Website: macys
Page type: cart
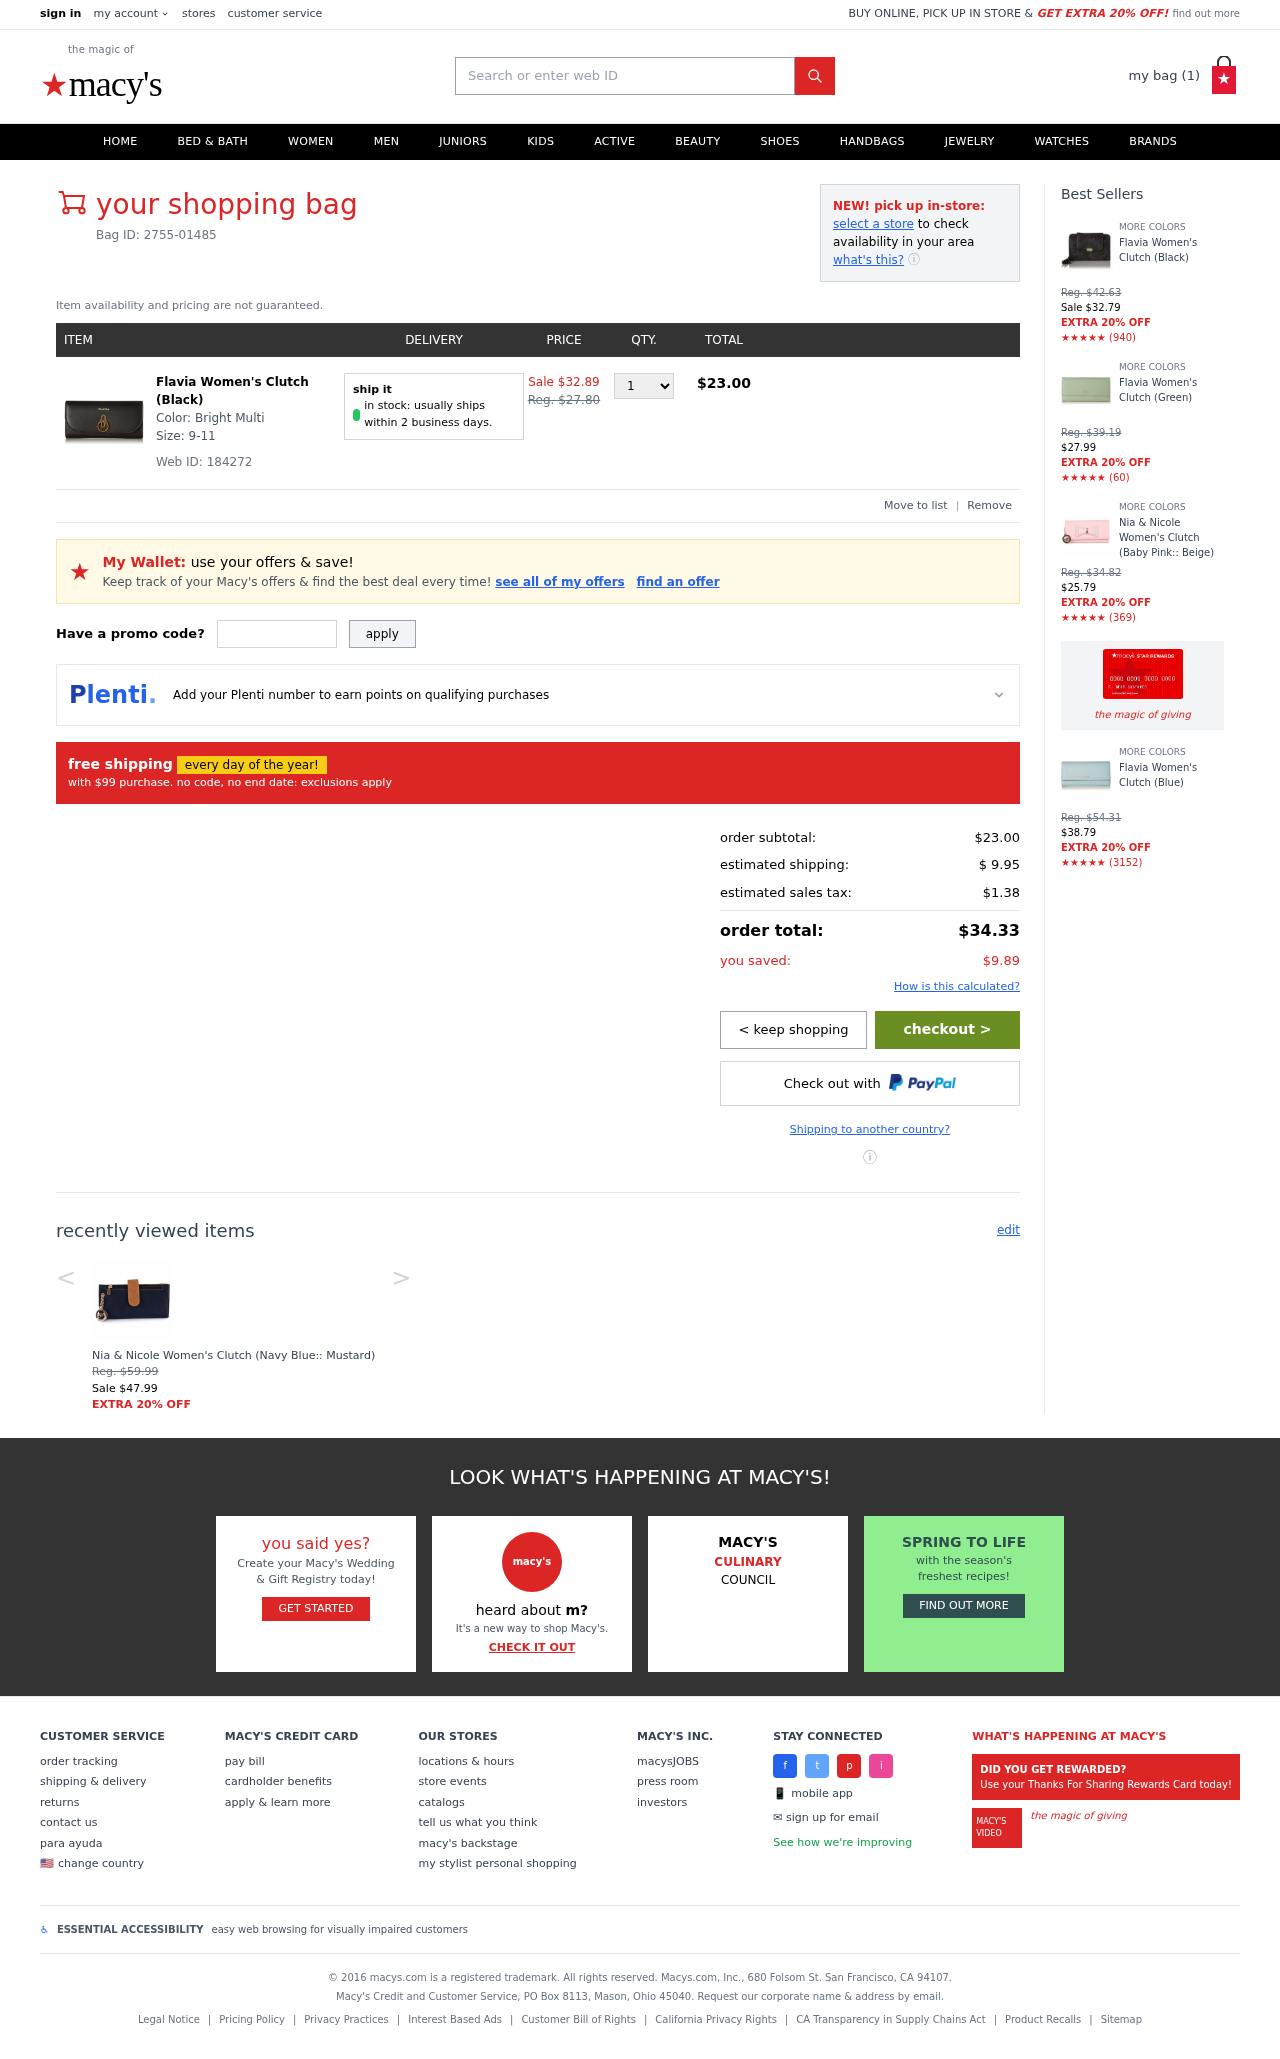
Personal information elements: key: PII_PROMO_CODE
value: HOLIDAY01
Product elements: key: PRODUCT1_NAME
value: Flavia Women's Clutch (Black)
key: PRODUCT1_PRICE
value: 23
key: PRODUCT1_QUANTITY
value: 1
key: PRODUCT2_NAME
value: Nia & Nicole Women's Clutch (Navy Blue:: Mustard)
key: PRODUCT2_PRICE
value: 47.99
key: PRODUCT3_NAME
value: Flavia Women's Clutch (Black)
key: PRODUCT3_NUM_RATINGS
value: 940
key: PRODUCT3_PRICE
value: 32.79
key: PRODUCT4_NAME
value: Flavia Women's Clutch (Green)
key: PRODUCT4_NUM_RATINGS
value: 60
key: PRODUCT4_PRICE
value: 27.99
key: PRODUCT5_NAME
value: Nia & Nicole Women's Clutch (Baby Pink:: Beige)
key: PRODUCT5_NUM_RATINGS
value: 369
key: PRODUCT5_PRICE
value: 25.79
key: PRODUCT6_NAME
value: Flavia Women's Clutch (Blue)
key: PRODUCT6_NUM_RATINGS
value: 3152
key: PRODUCT6_PRICE
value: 38.79
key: PRODUCT1_ORIGINAL_PRICE
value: Sale $32.89
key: PRODUCT1_TOTAL
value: $23.00
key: PRODUCT2_ORIGINAL_PRICE
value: Reg. $59.99
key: PRODUCT3_ORIGINAL_PRICE
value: Reg. $42.63
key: PRODUCT3_RATING
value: ★★★★★
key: PRODUCT4_ORIGINAL_PRICE
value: Reg. $39.19
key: PRODUCT4_RATING
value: ★★★★★
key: PRODUCT5_ORIGINAL_PRICE
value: Reg. $34.82
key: PRODUCT5_RATING
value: ★★★★★
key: PRODUCT6_ORIGINAL_PRICE
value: Reg. $54.31
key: PRODUCT6_RATING
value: ★★★★★
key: PRODUCT_WEB_ID
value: Web ID: 184272
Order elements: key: ORDER_NUM_ITEMS
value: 1
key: ORDER_BAG_ID
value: Bag ID: 2755-01485
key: ORDER_SUBTOTAL
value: $23.00
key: ORDER_SHIPPING_COST
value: $ 9.95
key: ORDER_TAX
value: $1.38
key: ORDER_TOTAL
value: $34.33
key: ORDER_SAVINGS
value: $9.89
Search elements: key: HEADER_SEARCH
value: Search or enter web ID